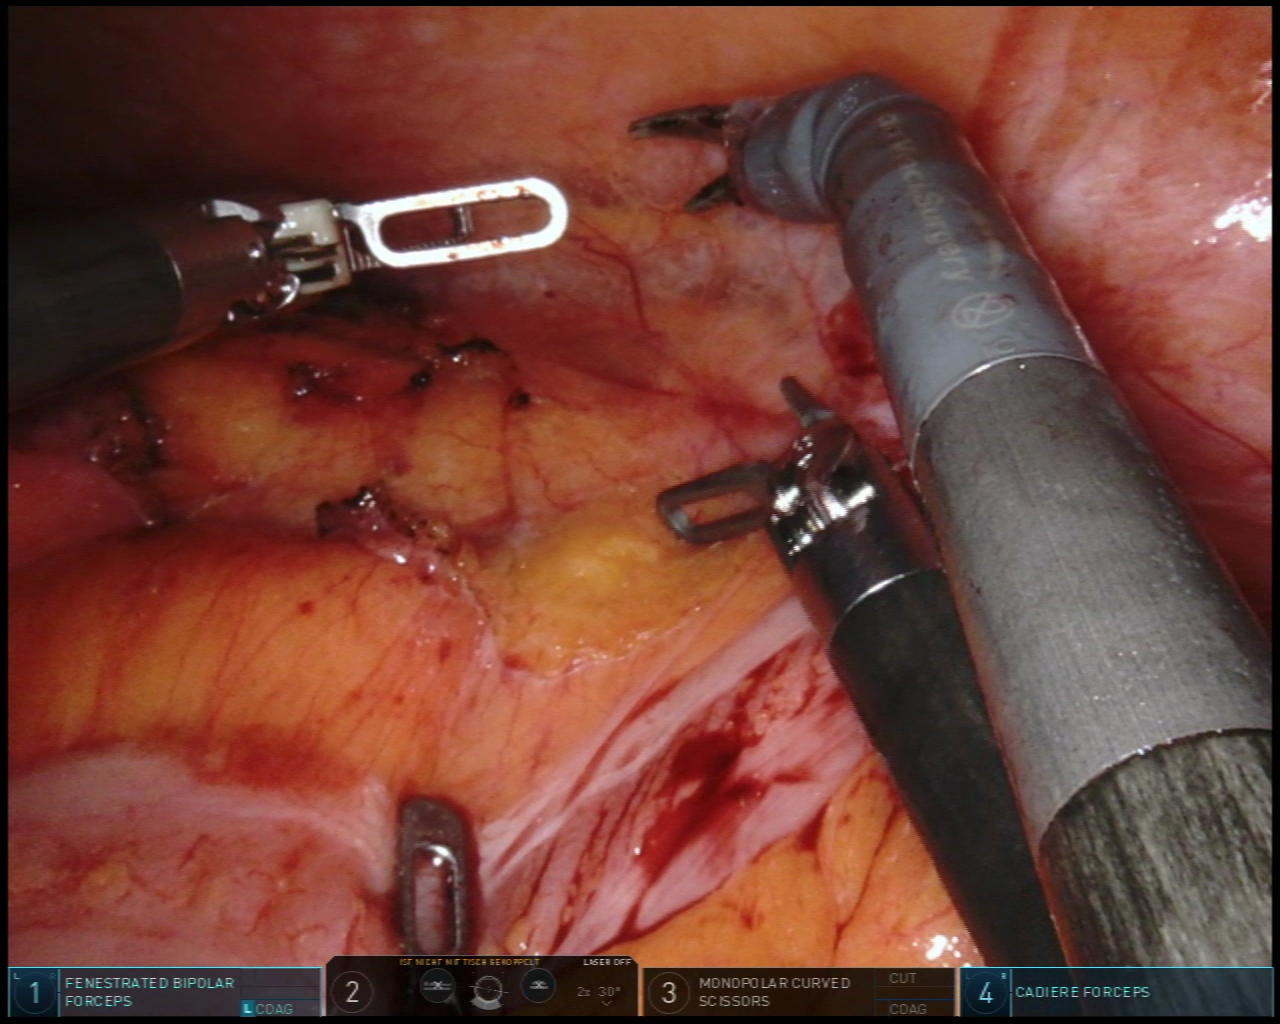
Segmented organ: colon
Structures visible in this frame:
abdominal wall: yes
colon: yes
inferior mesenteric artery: no
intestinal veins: no
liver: no
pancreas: no
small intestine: no
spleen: no
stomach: no
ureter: no
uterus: no
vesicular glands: no